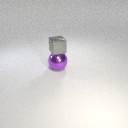
small gray metal cube above large purple metal sphere